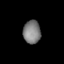
Tissue: skin
Cell type: Epithelial cells
Senescence score: 0.2361
Nuclear area (px): 398
Mean DAPI intensity: 124.447